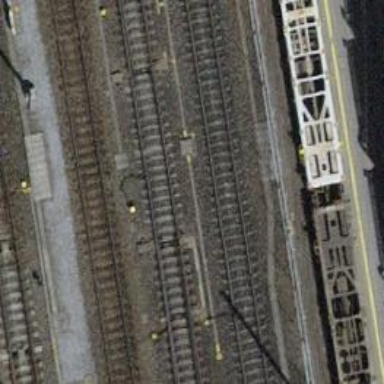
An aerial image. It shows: Railway switch.